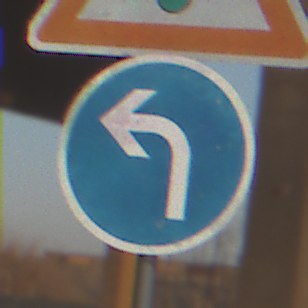
Verkehrszeichen: VorgeschriebeneFahrtrichtungLinks
Zusatzzeichen oben: Lichtzeichenanlage
Umgebung: Roofed, Suburban
Tageszeit: SunriseSunset
Wetter: Clear
Licht: Natural
Jahreszeit: NotSpecified
Kontrast: MediumContrast